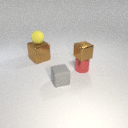
small red metal cylinder behind small gray rubber cube